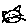
Label: cat